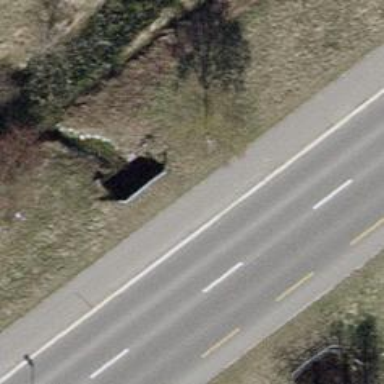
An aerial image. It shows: Tunnel.